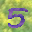
Label: 5